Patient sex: M
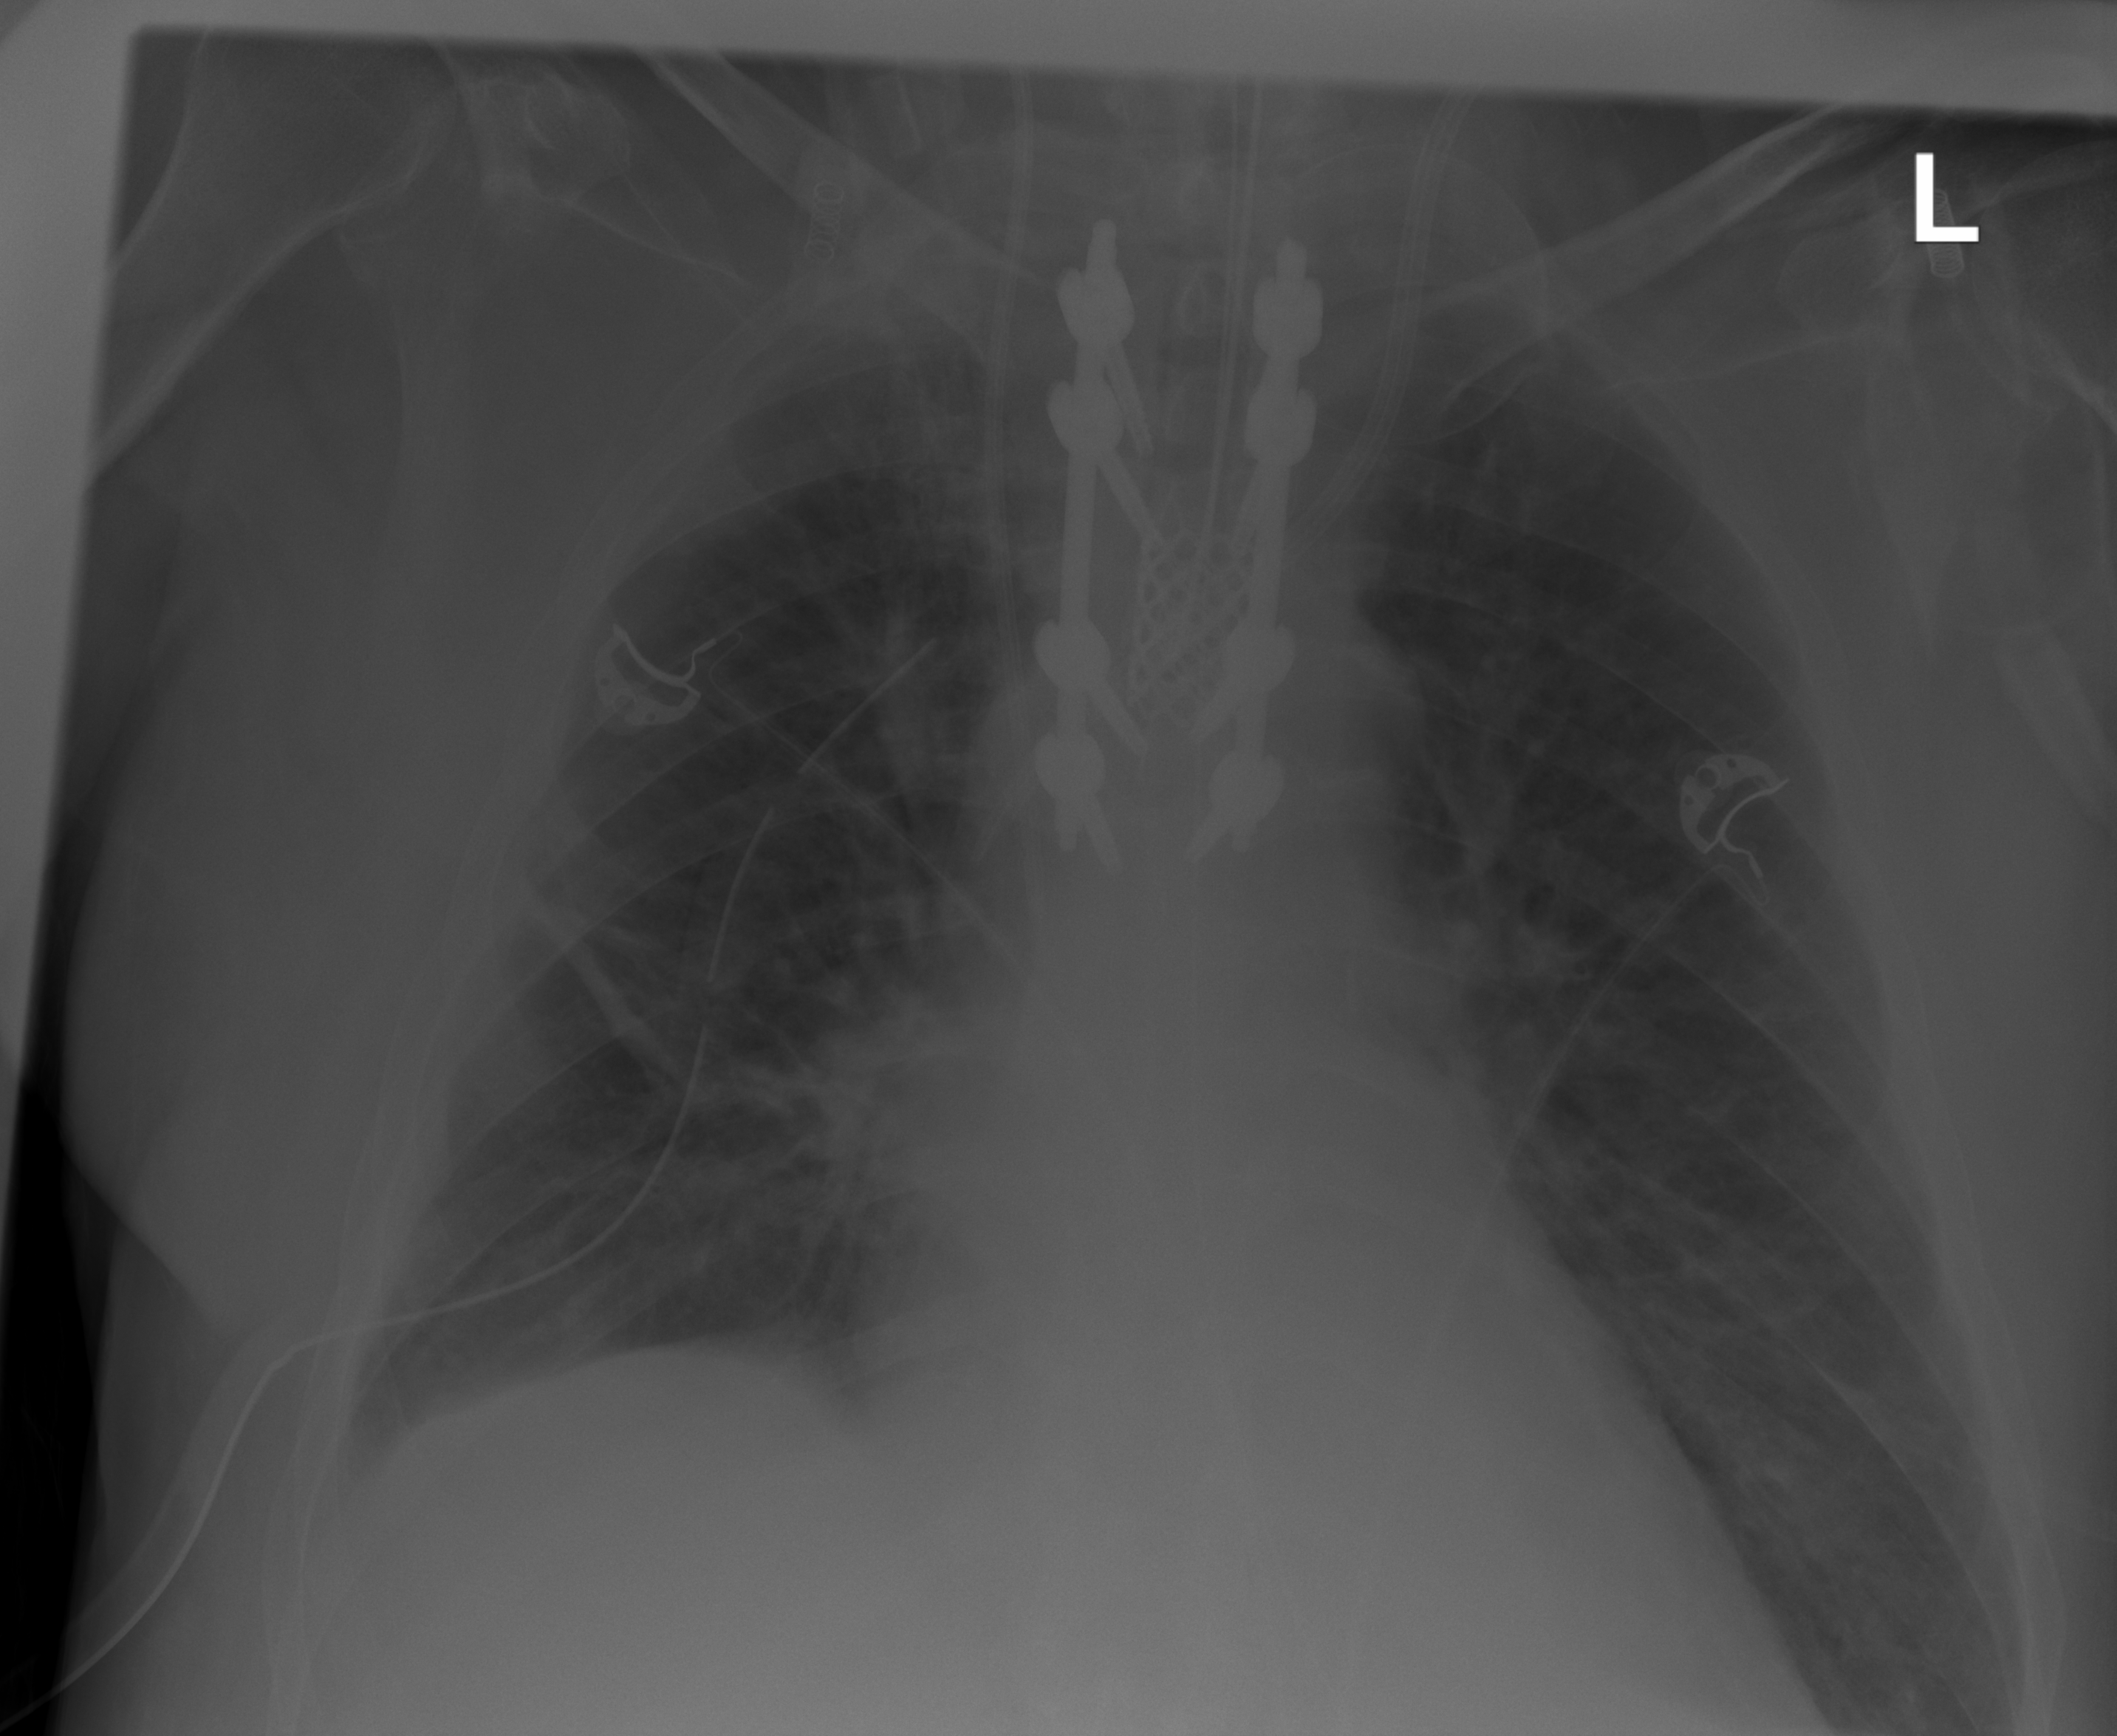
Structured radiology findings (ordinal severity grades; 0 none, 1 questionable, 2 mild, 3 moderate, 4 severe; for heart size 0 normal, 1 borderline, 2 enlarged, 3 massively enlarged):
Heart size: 2
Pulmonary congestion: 2
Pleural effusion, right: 0
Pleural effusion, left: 0
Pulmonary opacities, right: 0
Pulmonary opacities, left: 0
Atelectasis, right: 2
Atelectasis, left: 0